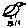
Label: bird